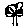
Label: tree